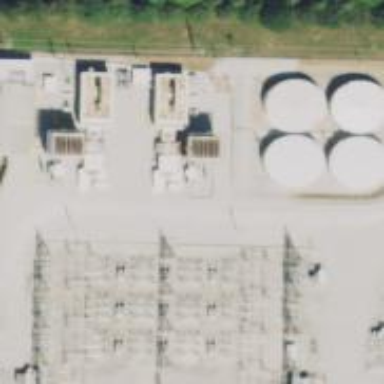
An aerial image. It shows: Gas turbine generator is in use.